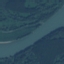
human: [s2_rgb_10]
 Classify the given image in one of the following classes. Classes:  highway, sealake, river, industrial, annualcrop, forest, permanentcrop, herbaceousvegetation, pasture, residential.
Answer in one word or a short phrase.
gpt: River